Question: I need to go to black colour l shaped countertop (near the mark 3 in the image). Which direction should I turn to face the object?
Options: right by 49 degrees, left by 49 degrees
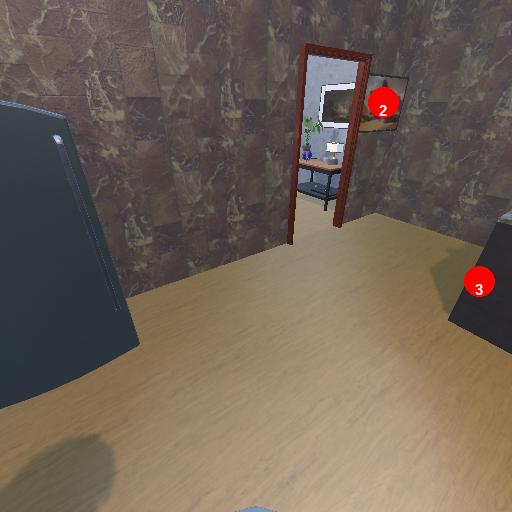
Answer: right by 49 degrees